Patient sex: M
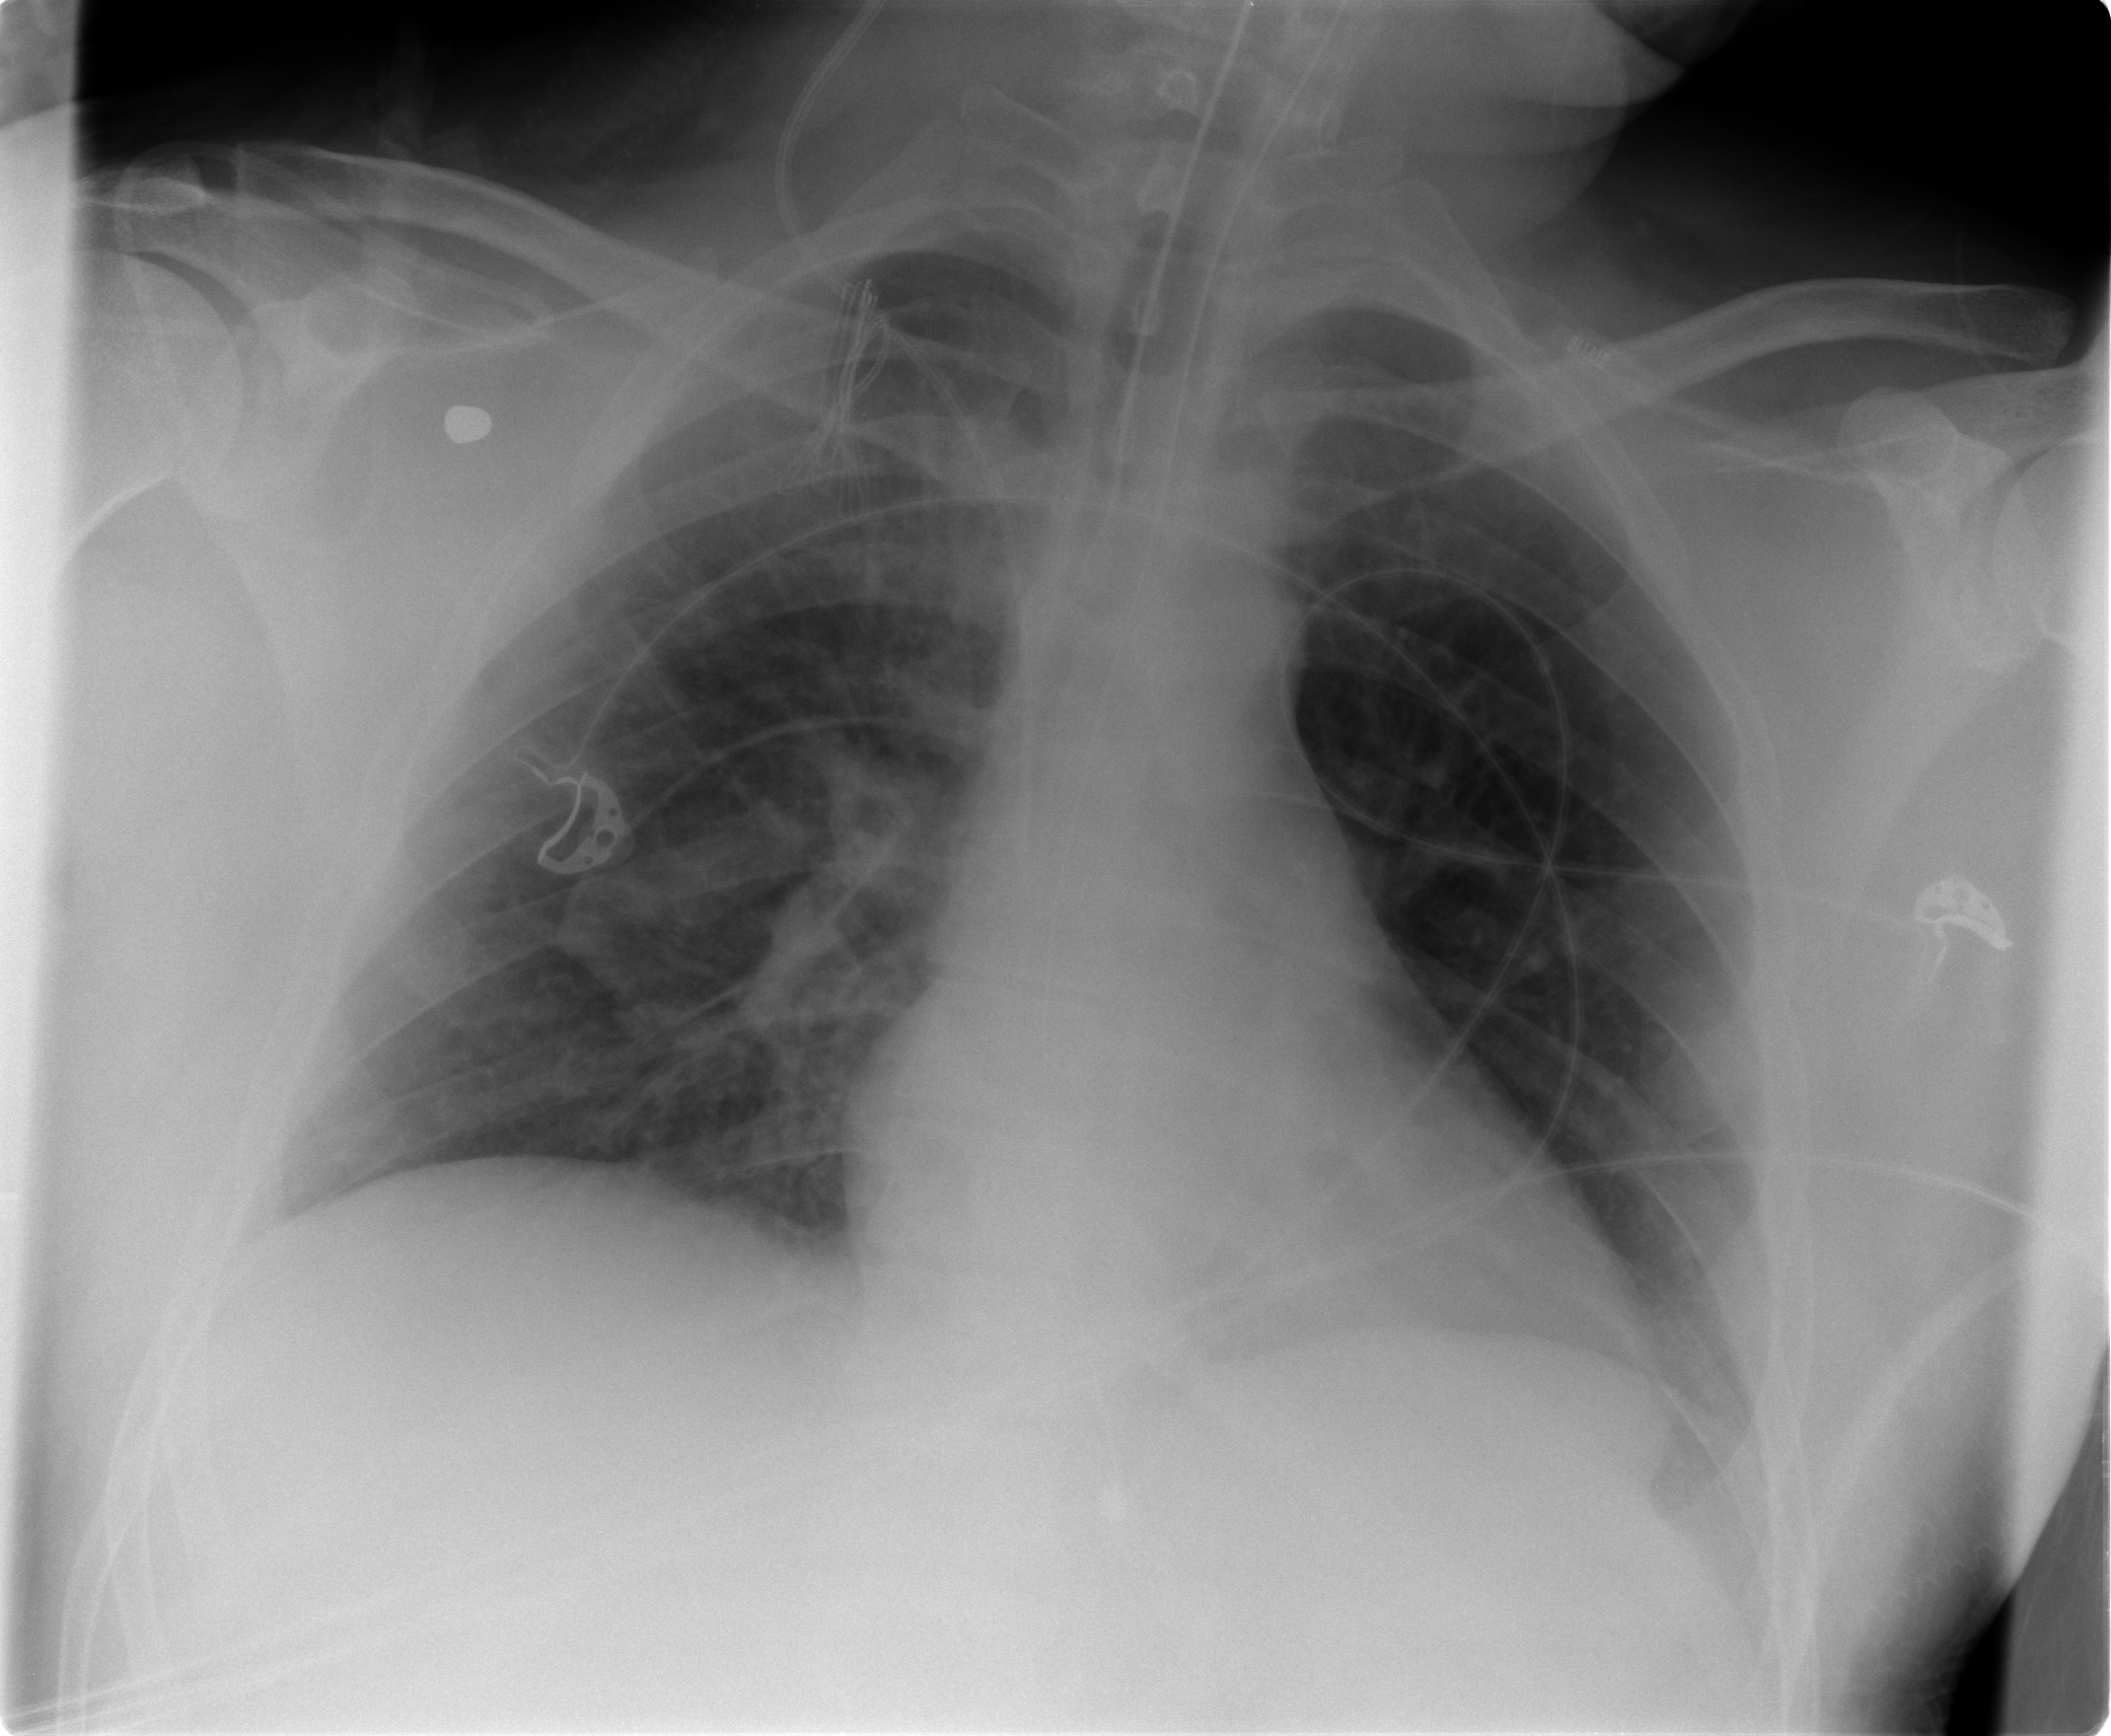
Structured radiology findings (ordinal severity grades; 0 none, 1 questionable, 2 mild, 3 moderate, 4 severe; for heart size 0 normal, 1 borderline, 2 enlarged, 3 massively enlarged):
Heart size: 0
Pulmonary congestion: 2
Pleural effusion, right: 0
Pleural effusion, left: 0
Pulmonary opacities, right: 0
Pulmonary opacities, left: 0
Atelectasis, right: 0
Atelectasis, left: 0